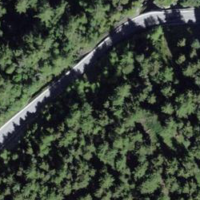
EUNIS habitat code: 43
Species observed at this site:
Saxifraga cuneifolia